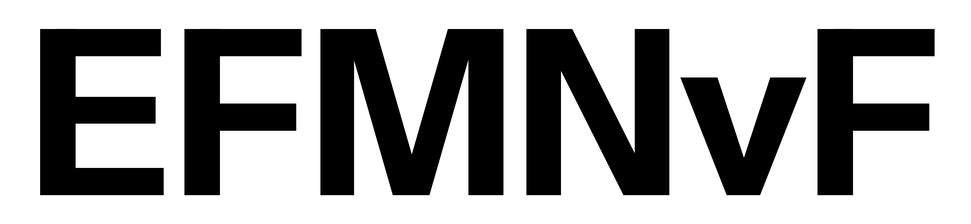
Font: InstrumentSans_Bold